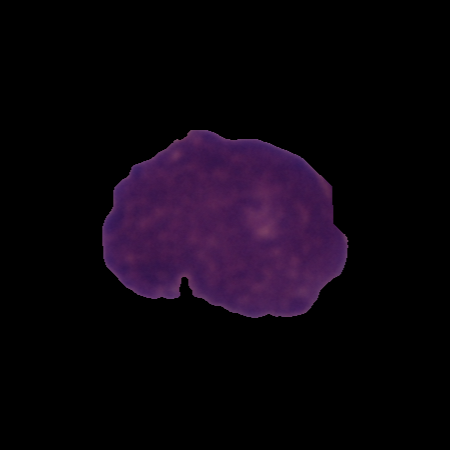
Label: cancer